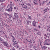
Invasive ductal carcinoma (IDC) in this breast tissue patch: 1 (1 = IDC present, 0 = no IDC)